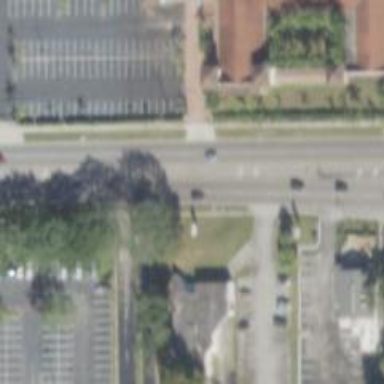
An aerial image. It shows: Unmarked road crossing.